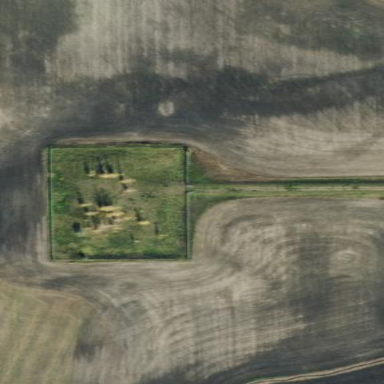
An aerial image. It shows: Fence.